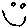
Label: smiley face